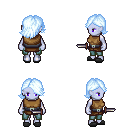
a pixel art fantasy rpg character, female body template, dark elf, purple skin, leather chest armor, teal pants, white cyan swoop hairstyle, gray slippers, dagger, four views (front, back, left, right), 2x2 character sprite sheet, small pixel art, hard edges, no anti-aliasing